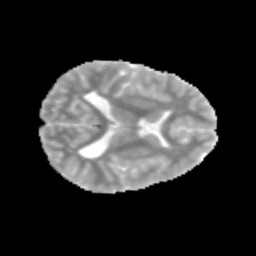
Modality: MD
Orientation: axial
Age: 10
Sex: male
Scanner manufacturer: siemens
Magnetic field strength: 3 T
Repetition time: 3.8 s
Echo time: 0.07 s